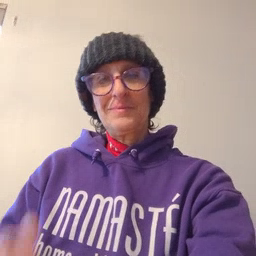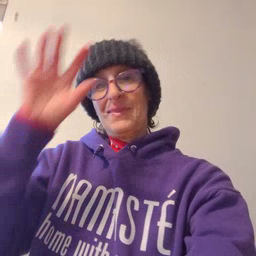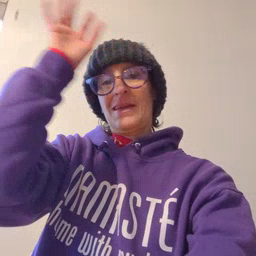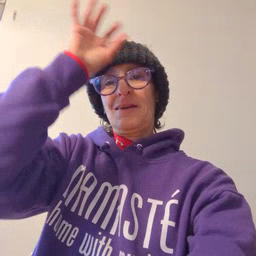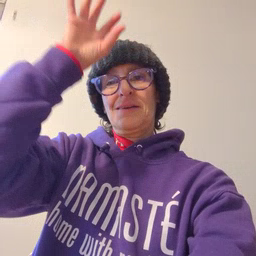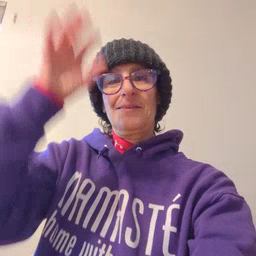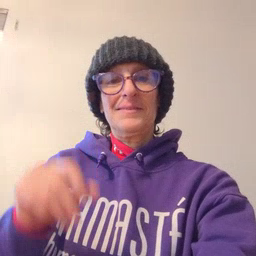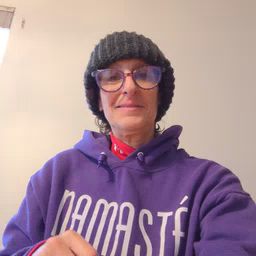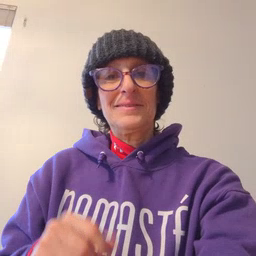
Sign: cloud